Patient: sex M, age 52
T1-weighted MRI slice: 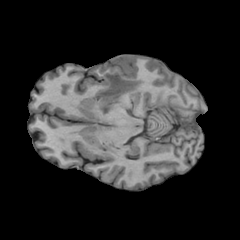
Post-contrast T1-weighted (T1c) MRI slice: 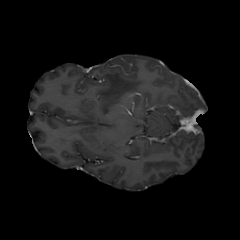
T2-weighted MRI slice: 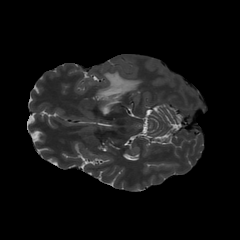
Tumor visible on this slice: yes
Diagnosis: Glioblastoma, IDH-wildtype
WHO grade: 4